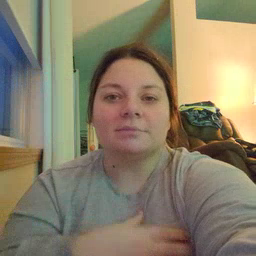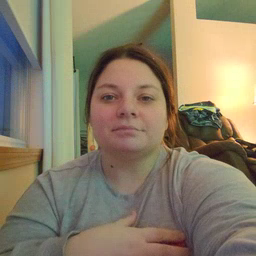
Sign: shower